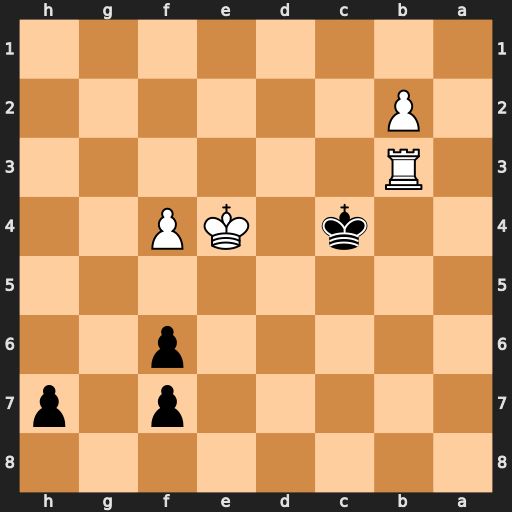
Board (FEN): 8/5p1p/5p2/8/2k1KP2/1R6/1P6/8
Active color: b
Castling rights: -
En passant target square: -
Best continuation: Kxb3 Kf5 h5